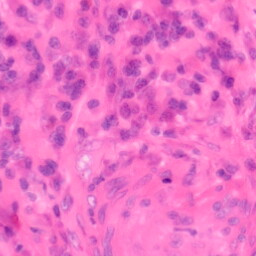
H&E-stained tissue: Colon